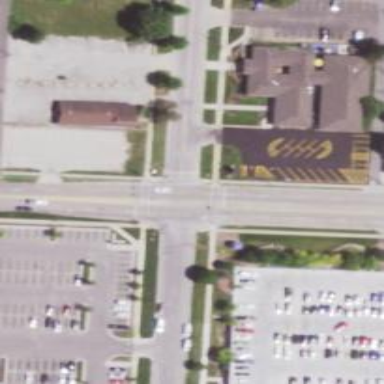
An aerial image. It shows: Solid stop line on the road marking.